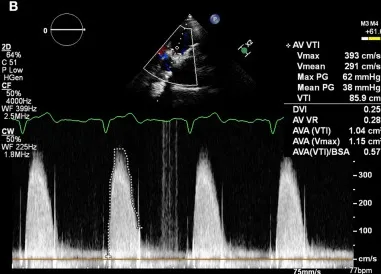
Right parasternal long axis view. Demonstrating a maximum transaortic velocity of 3.9 m/s.
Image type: radiology (ultrasound)